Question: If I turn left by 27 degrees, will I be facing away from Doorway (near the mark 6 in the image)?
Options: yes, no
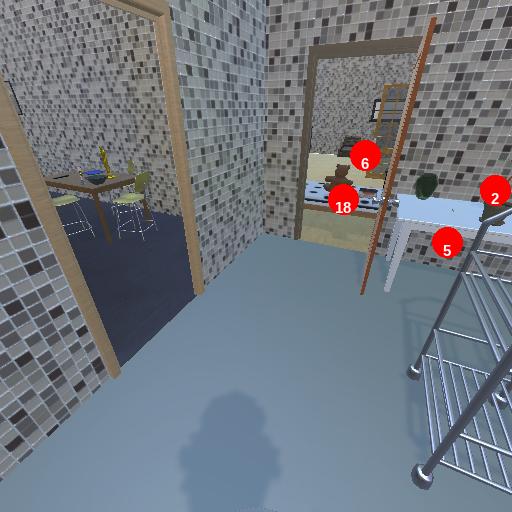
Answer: yes